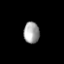
Tissue: lung
Cell type: Epithelial cells
Senescence score: 0.194
Nuclear area (px): 331
Mean DAPI intensity: 160.9